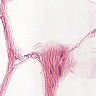
Metastatic tissue present: no